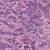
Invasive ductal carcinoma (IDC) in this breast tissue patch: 1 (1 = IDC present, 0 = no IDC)